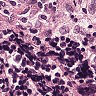
Metastatic tissue present: no